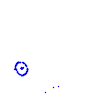
Particle: kaon